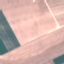
Land use / land cover class: AnnualCrop